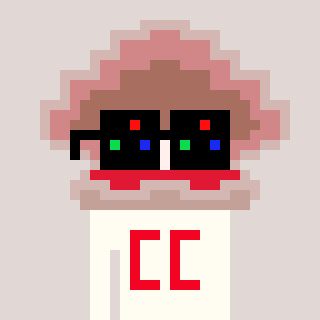
a pixel art character with square black sunglasses, a oyster-shaped head and a grayscale-colored body on a warm background